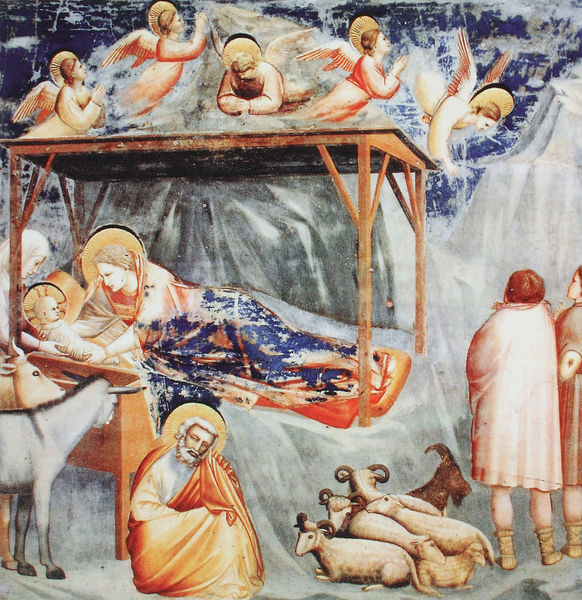
Titel: Fresken der Capella d’Arena in Padua
Künstler: Giotto di Bondone
Standort: Padua, Arenakapelle (EU - I - Venetien)
Institution: Padua
Schlagwörter: blau, himmel, menschen, dach, rot, beige, steine, rosa, esel, engel, liegen, fels, kuh, unterstand, bett, jesus, stall, fresko, maria, schafe, ochse, ziege, josef, geburt